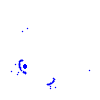
Particle: proton